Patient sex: M
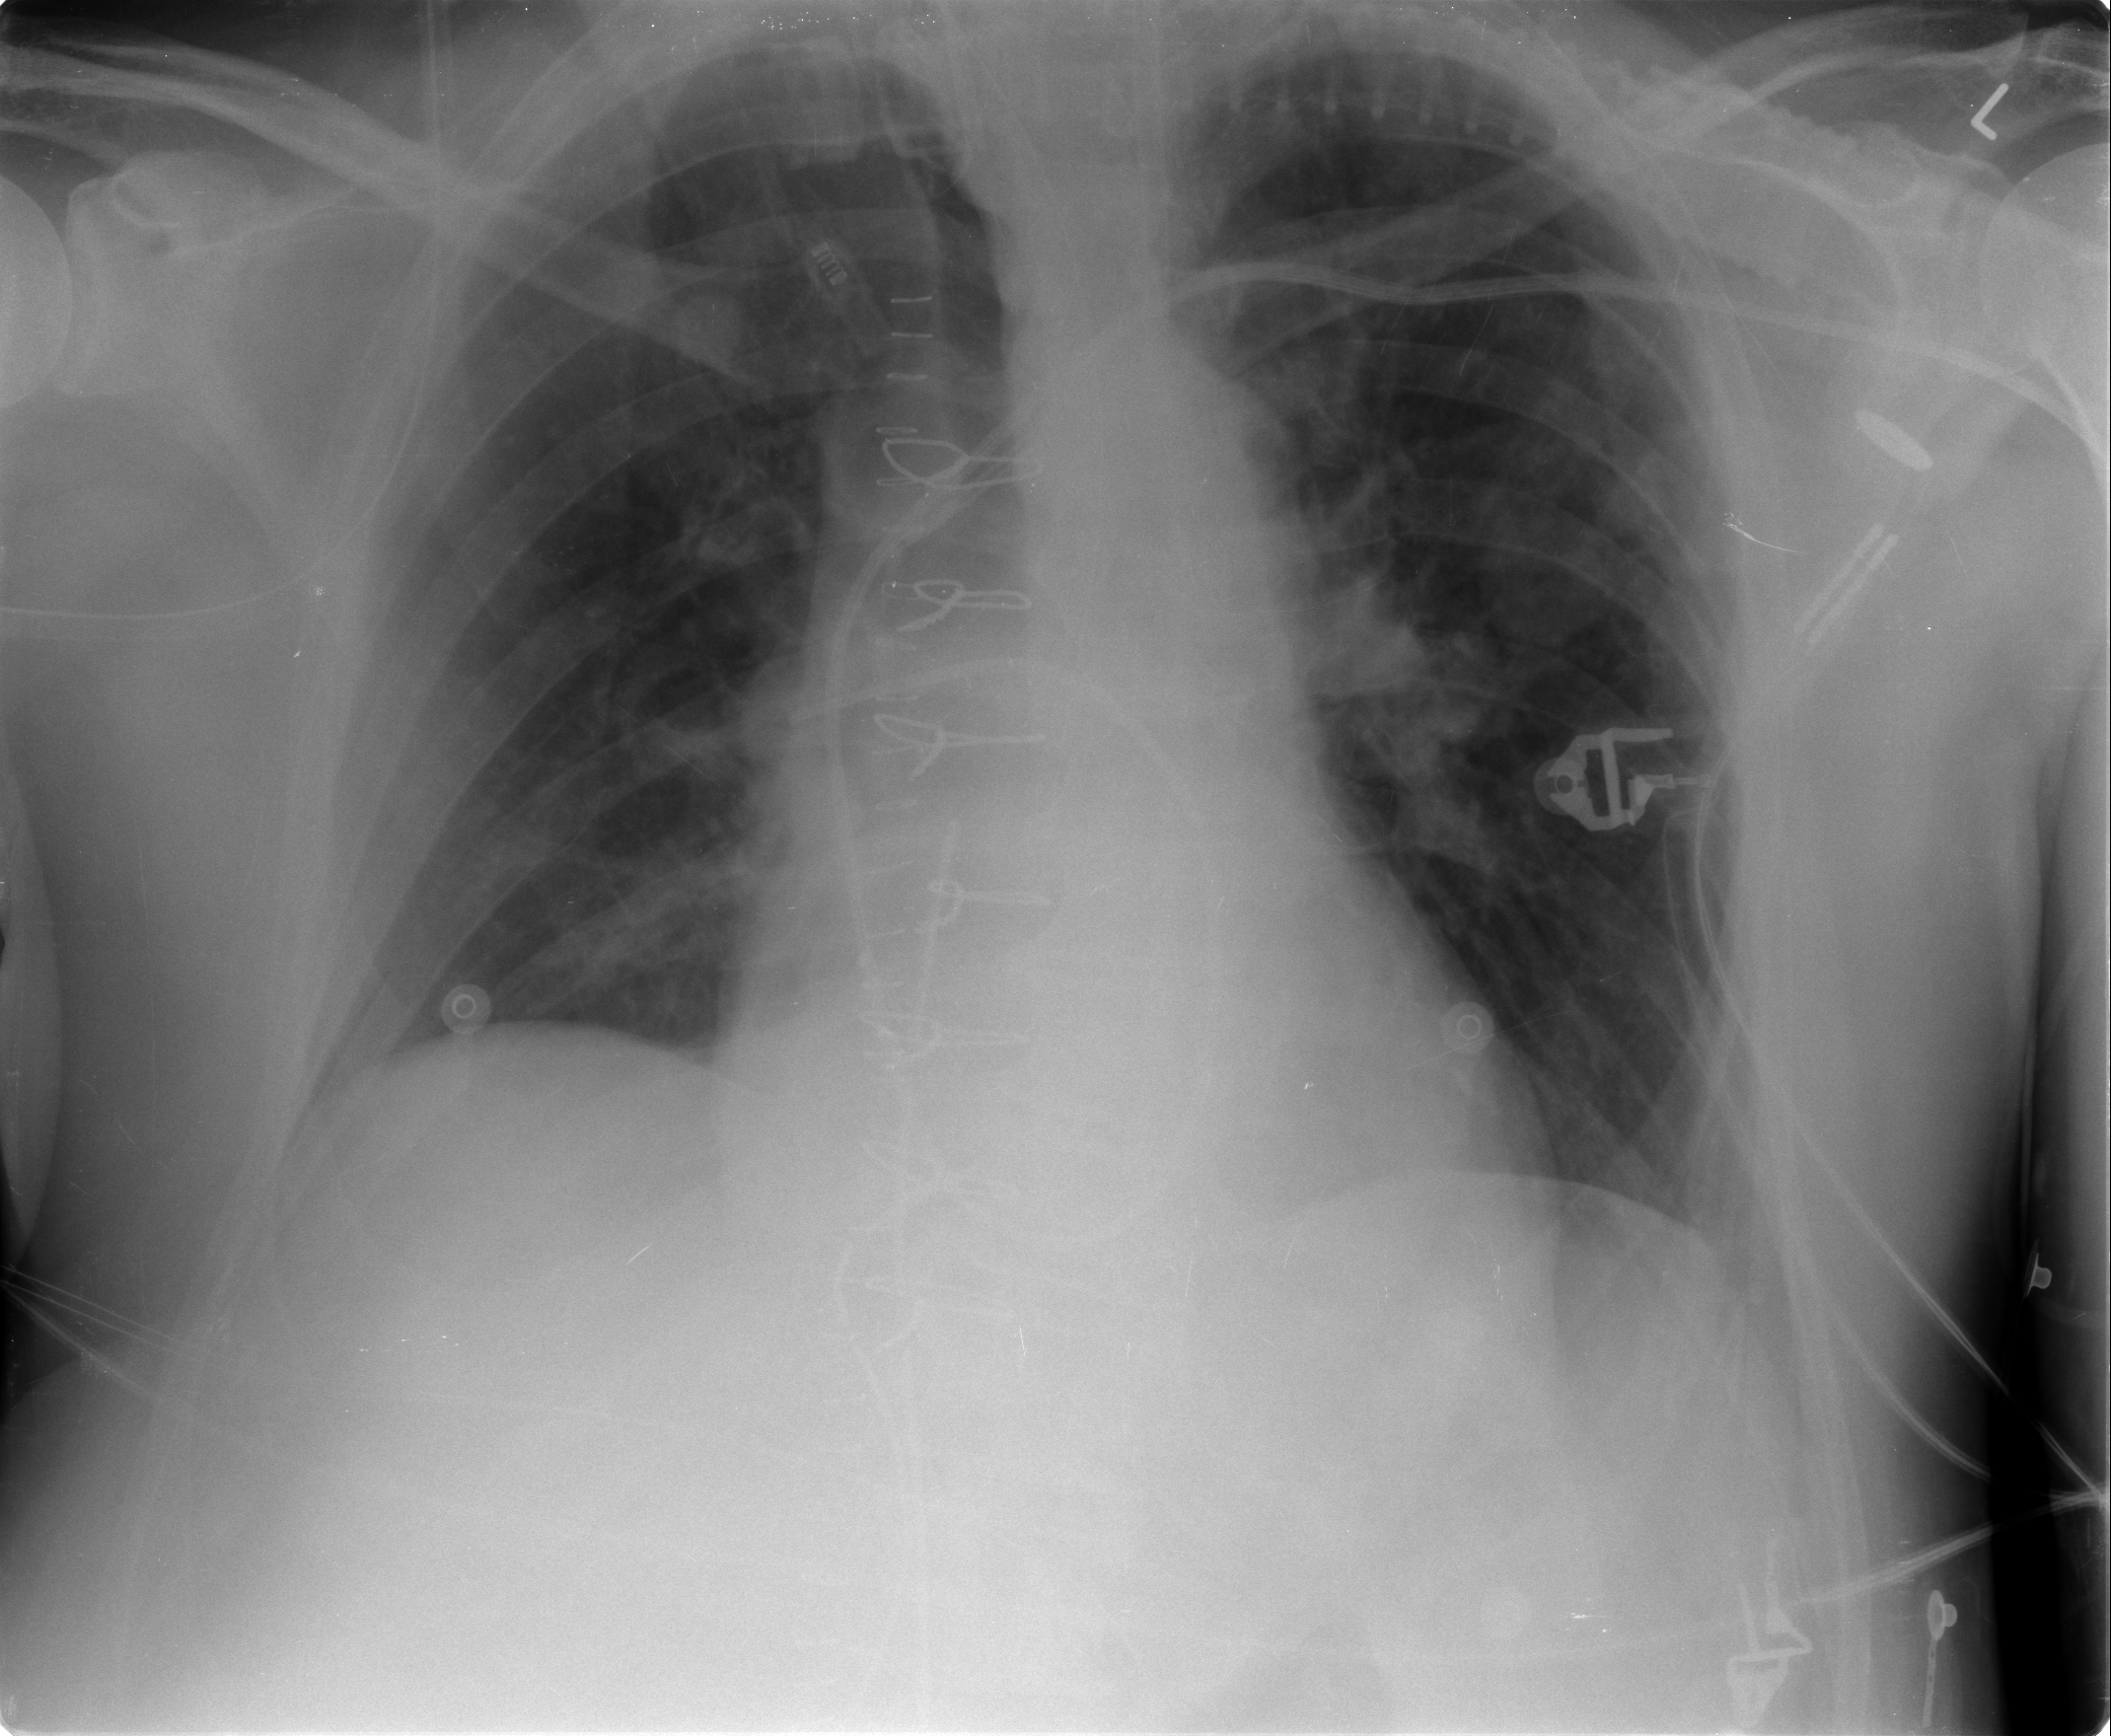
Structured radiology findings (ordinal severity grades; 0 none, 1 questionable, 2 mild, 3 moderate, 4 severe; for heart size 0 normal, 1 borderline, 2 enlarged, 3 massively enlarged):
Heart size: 0
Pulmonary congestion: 0
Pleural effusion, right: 0
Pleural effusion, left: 0
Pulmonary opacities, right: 0
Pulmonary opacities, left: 0
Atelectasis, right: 1
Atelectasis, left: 0